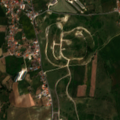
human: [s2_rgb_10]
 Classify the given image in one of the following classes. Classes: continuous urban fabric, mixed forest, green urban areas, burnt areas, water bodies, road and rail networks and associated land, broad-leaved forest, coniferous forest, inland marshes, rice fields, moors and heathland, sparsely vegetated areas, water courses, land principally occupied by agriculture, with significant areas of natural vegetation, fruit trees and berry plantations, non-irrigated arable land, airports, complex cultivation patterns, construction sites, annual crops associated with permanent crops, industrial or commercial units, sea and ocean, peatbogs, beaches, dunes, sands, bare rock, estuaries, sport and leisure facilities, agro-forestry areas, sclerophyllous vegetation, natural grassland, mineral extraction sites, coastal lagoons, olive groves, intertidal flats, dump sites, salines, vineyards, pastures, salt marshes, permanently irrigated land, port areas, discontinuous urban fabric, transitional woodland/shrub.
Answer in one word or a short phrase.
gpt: discontinuous urban fabric, vineyards, complex cultivation patterns, moors and heathland